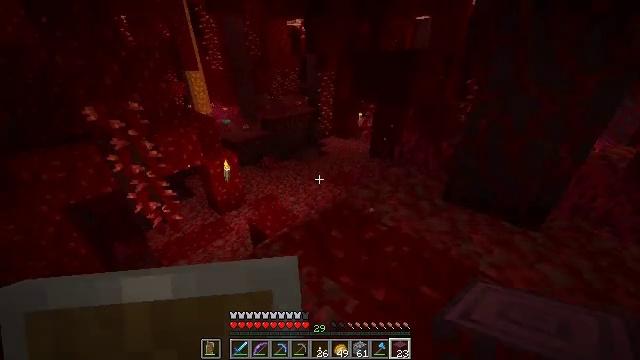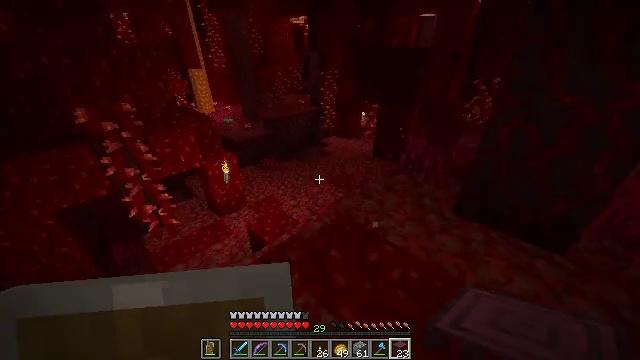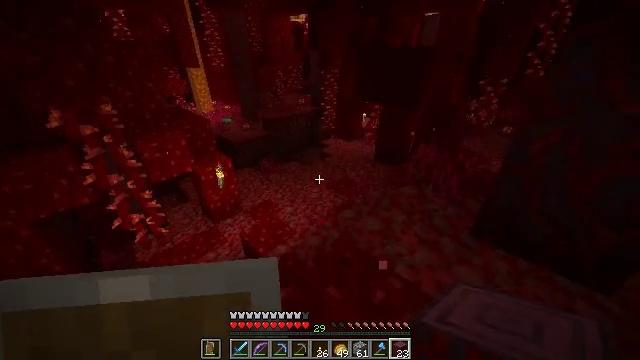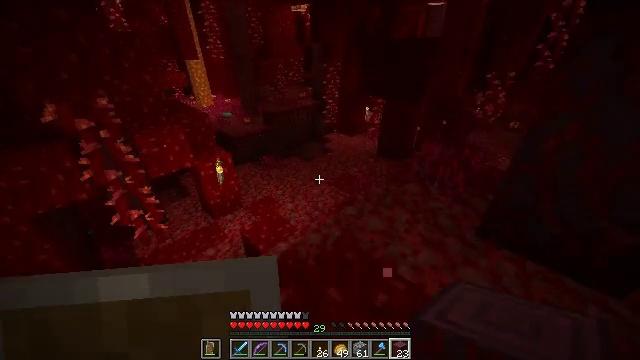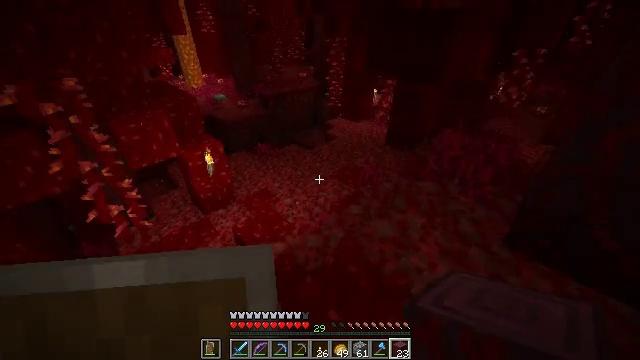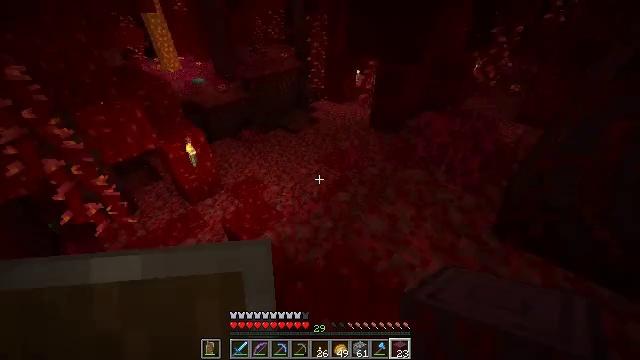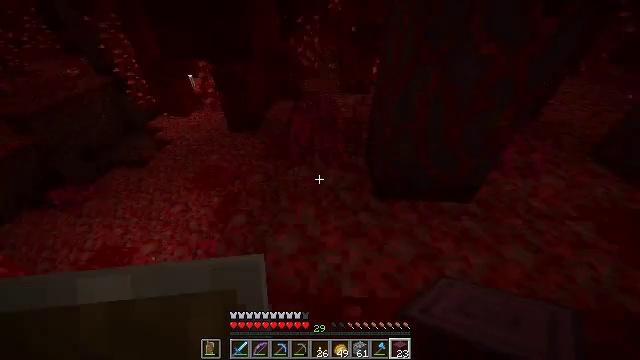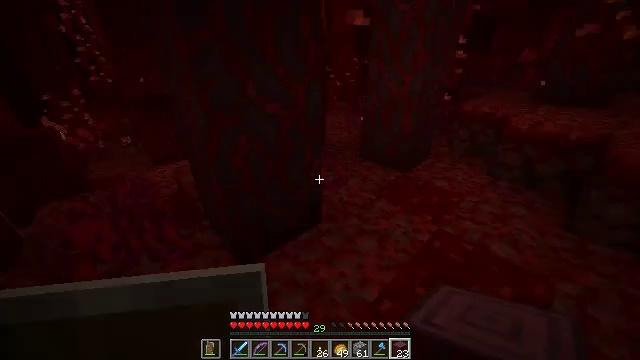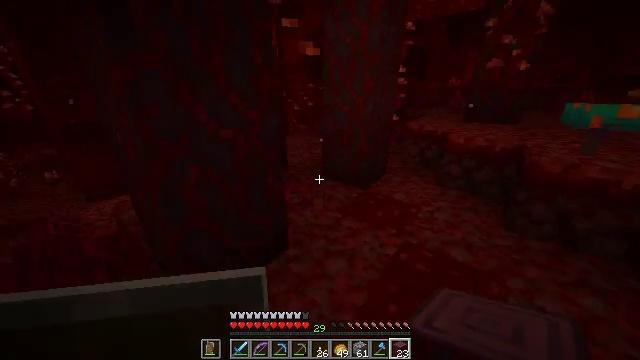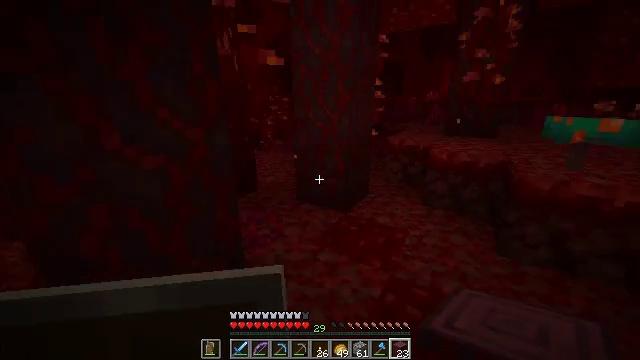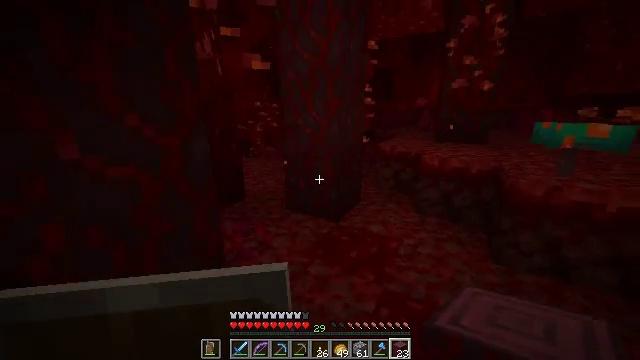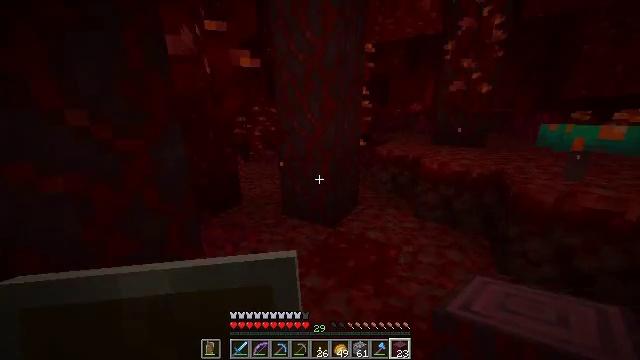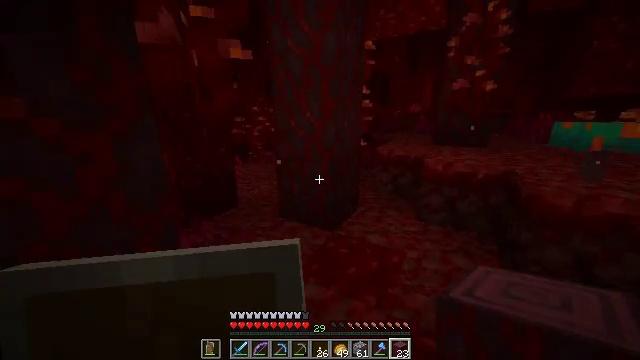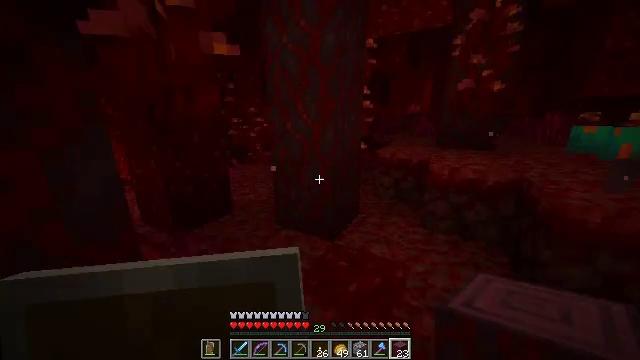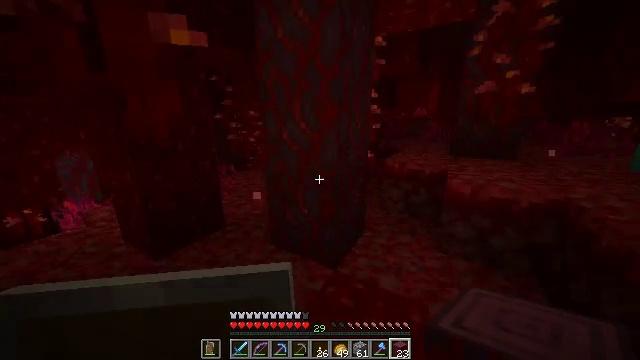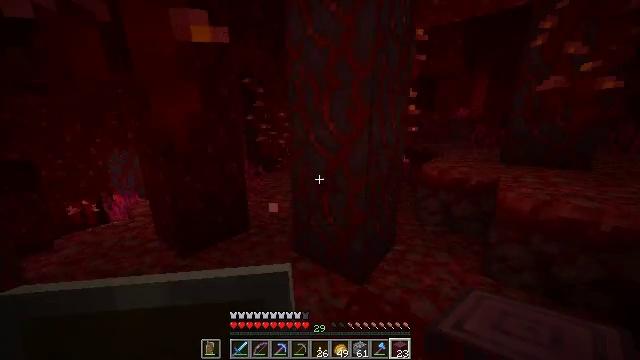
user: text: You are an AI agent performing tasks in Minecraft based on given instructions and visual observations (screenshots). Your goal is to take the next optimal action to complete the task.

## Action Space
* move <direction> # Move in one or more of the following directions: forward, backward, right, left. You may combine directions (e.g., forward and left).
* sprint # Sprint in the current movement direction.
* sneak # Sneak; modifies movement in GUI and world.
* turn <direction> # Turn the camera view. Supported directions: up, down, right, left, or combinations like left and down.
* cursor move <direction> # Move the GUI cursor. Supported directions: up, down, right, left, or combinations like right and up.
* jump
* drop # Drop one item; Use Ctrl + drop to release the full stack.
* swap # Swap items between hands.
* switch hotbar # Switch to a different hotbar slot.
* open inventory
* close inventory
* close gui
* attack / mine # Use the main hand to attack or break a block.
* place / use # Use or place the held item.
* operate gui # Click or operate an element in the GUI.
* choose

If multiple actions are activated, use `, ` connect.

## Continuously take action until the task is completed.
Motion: motion action
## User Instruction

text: Break the crimson fungus for harvesting.
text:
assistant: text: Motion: move forward
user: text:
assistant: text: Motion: move forward
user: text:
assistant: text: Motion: move forward, turn down
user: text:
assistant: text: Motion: move forward, turn down
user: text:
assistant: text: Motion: move forward, turn right and down
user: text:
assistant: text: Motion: move forward and move right, turn right and down
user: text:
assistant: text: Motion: move forward and move right, turn right and up
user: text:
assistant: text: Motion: move forward and move right, turn right and up
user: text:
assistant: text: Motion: move forward and move right, turn right and up
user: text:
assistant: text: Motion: move forward, turn right and up
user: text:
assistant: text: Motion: move forward
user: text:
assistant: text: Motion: move forward, sprint
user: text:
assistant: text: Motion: move forward, sprint
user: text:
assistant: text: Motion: move forward, turn left
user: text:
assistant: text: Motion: move forward, turn left
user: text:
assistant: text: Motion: move forward, turn left
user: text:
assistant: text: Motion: move forward, turn left
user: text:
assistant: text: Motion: move forward
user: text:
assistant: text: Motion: move forward
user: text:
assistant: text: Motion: move forward
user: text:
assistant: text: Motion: move forward and move left
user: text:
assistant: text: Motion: move forward and move left
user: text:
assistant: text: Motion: move forward
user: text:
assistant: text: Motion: move forward, turn right
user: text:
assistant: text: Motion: move forward, sprint, turn right
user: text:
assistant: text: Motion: move forward, sprint, turn right
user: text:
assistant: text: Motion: move forward, sprint
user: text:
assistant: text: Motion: move forward
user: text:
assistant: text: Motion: move forward and move right
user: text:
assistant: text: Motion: move forward and move right, turn left